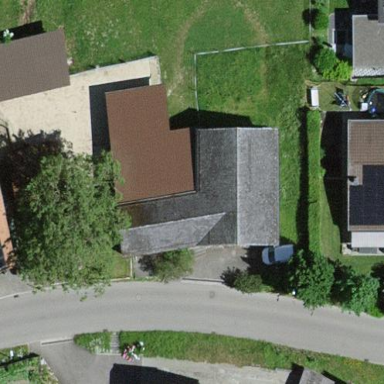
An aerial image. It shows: Service building.